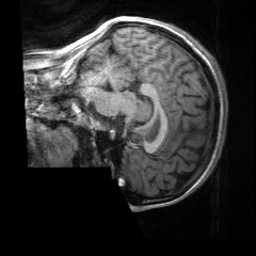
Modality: T1w
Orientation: sagittal
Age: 22
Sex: female
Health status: healthy
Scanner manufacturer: siemens
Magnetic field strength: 3 T
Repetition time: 2 s
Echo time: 0.00232 s